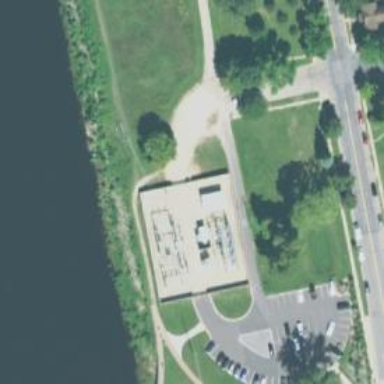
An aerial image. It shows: Power substation.